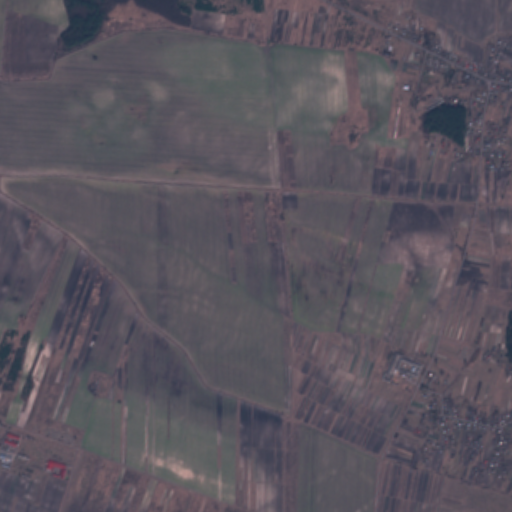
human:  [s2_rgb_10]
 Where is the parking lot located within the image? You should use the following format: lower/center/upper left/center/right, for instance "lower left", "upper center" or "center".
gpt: There is no parking lot in the image.